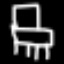
Label: chair